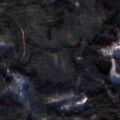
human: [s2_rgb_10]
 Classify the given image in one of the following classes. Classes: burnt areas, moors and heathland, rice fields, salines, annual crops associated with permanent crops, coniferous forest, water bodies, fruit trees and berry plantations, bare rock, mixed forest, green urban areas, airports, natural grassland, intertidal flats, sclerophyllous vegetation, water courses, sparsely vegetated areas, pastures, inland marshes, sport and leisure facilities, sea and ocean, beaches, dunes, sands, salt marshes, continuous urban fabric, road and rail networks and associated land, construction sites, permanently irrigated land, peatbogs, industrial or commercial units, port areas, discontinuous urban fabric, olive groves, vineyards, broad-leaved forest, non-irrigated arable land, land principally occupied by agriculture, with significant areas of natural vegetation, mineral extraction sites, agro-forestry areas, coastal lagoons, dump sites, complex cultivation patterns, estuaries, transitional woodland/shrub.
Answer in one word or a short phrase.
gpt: coniferous forest